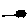
Label: car